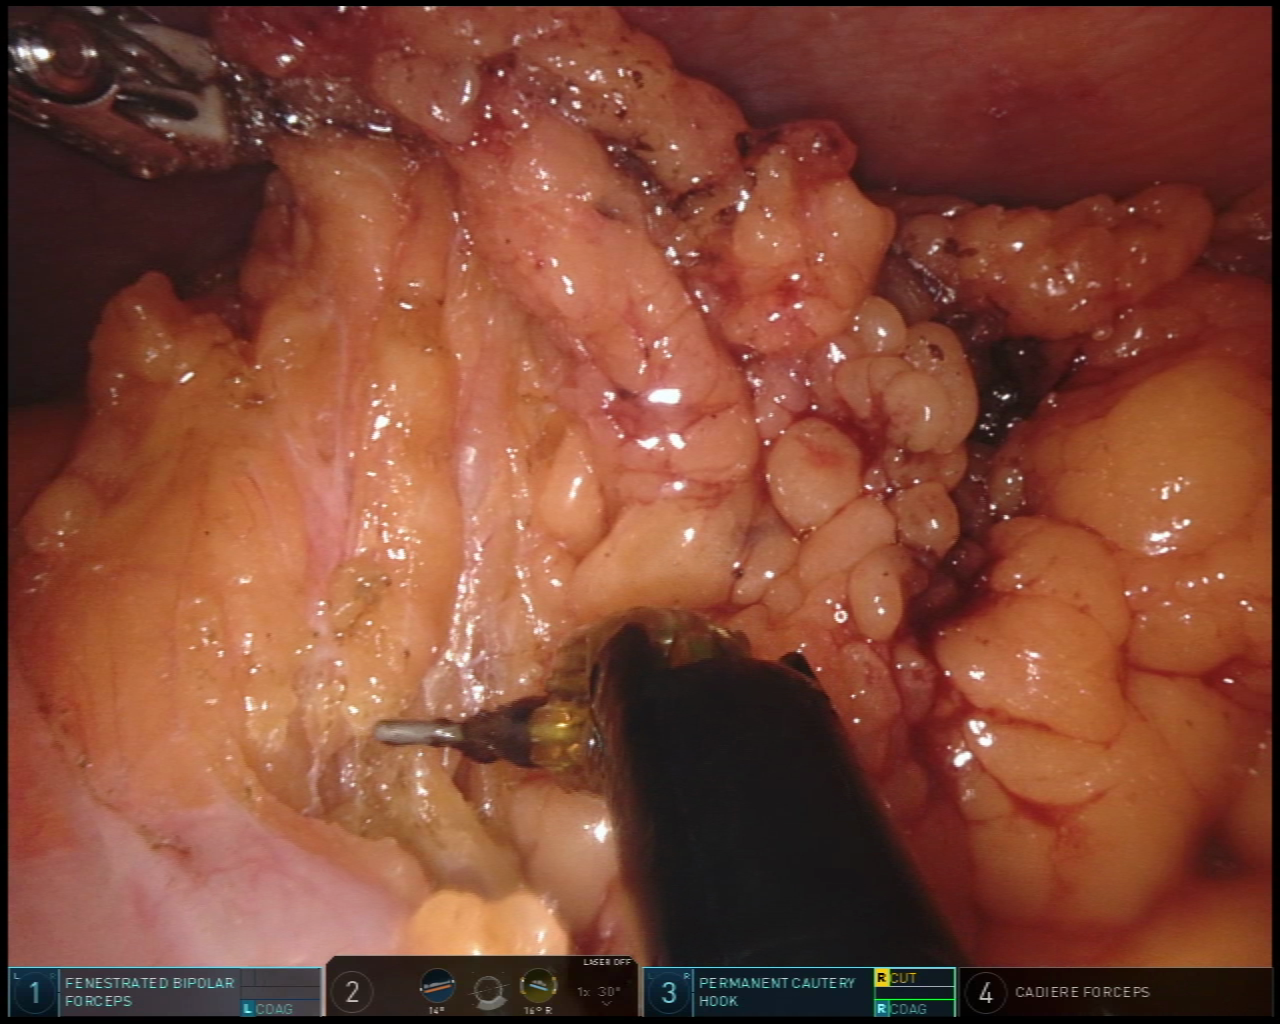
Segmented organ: abdominal_wall
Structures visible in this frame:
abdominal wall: yes
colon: yes
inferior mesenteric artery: no
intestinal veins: no
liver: no
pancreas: no
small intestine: no
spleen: no
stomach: no
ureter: no
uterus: no
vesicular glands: no